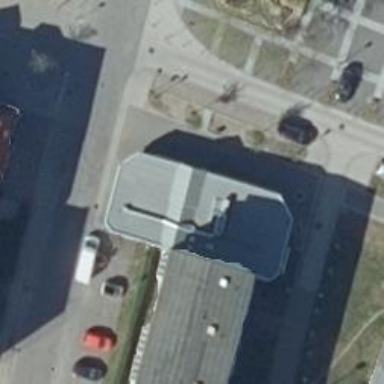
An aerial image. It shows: Restaurant.